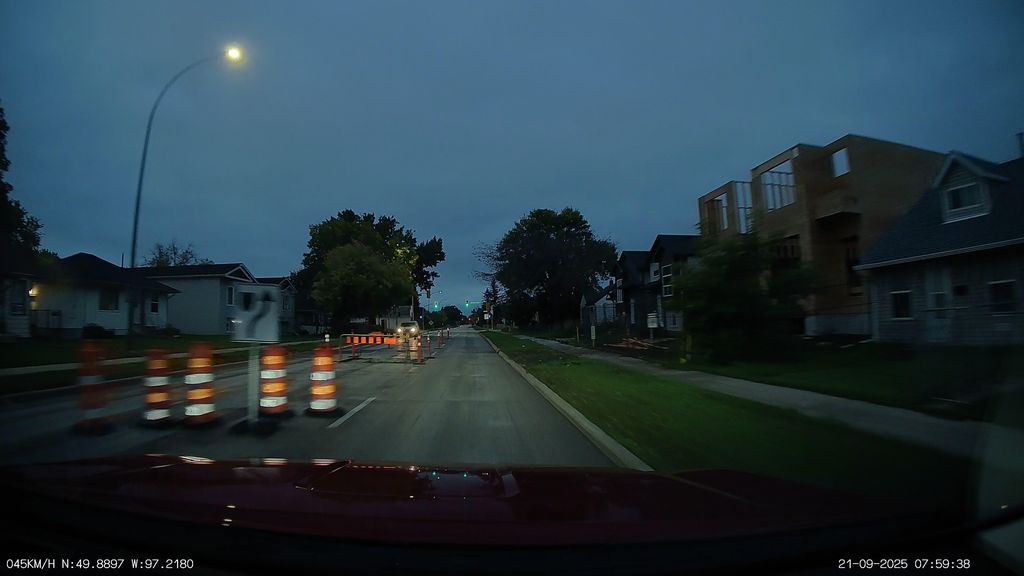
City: winnipeg